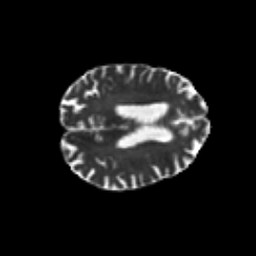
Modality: T2w
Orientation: axial
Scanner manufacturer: siemens
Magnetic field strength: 3 T
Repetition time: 6.8 s
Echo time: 0.093 s